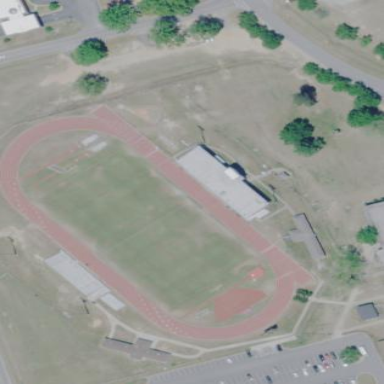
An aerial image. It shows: American football pitch for leisure and sport activities.